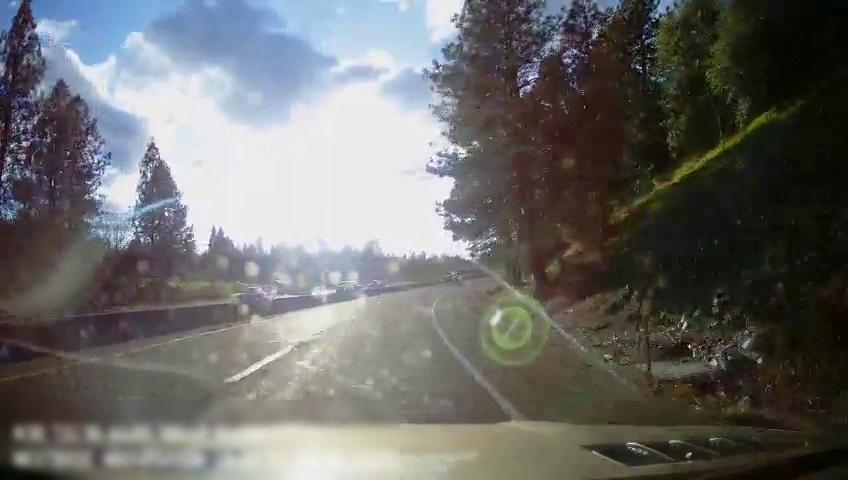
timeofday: Day
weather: Sunny
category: Drivable Space
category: Drivable Space
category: Vehicles | Car
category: Vehicles | Car
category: Vehicles | Car
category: Lanes | Alternate Lane
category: Lanes | Current Lane
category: Lanes | Alternate Lane